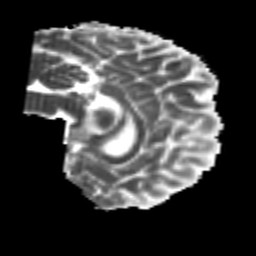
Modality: MD
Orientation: sagittal
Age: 22
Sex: male
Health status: healthy
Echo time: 0.074 s